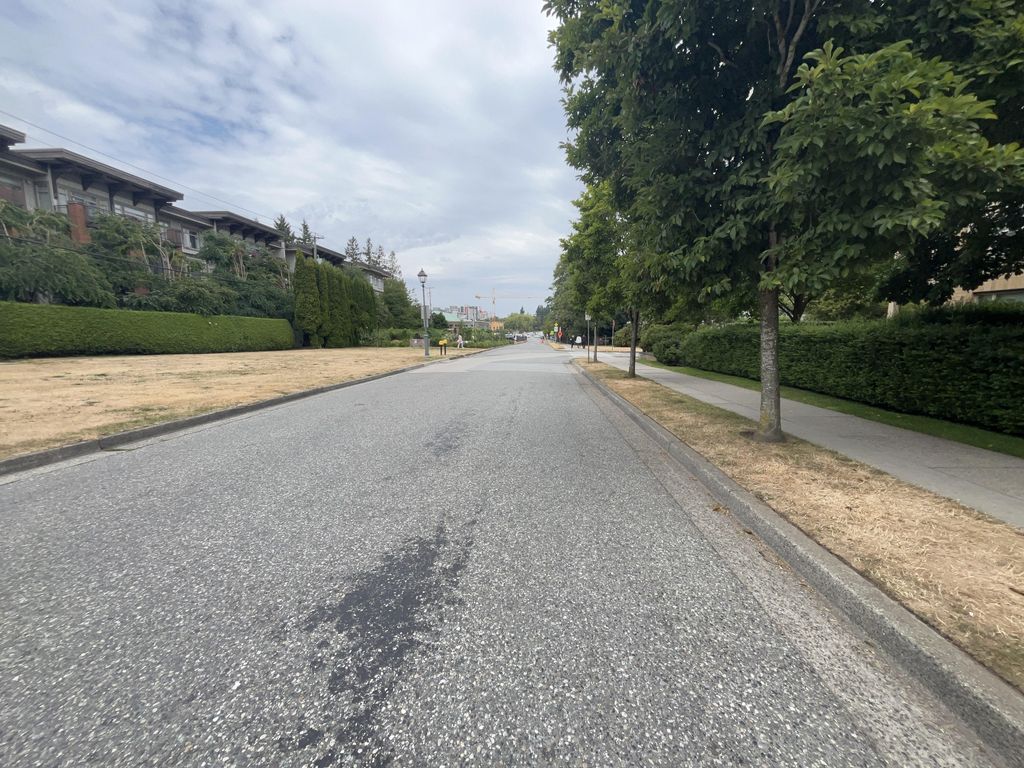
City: vancouver